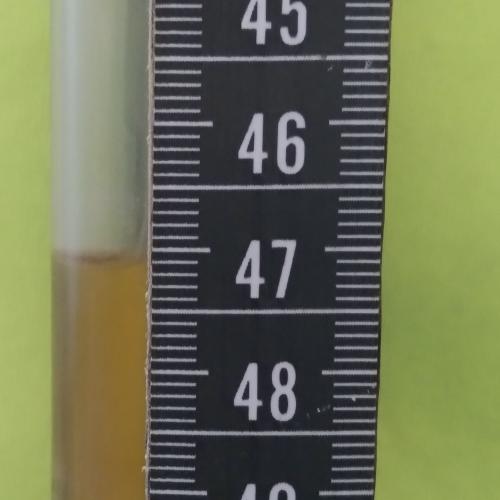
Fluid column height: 47.1 cm